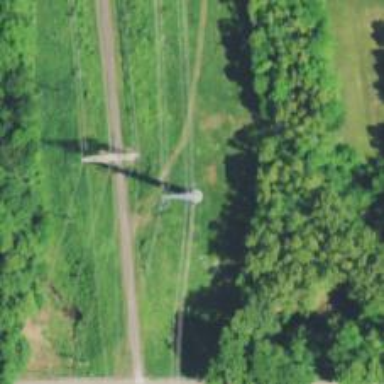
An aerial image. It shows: Power tower.